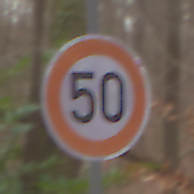
Verkehrszeichen: Geschwindigkeit50
Umgebung: Outdoor, Nature
Tageszeit: Midday
Wetter: Overcast
Licht: Natural
Jahreszeit: Autumn
Kontrast: LowContrast